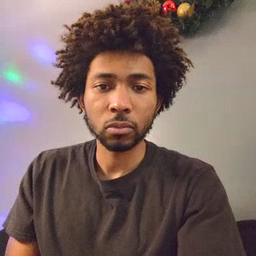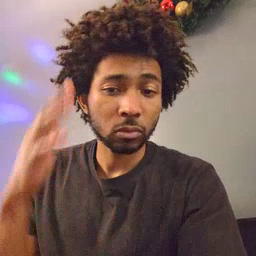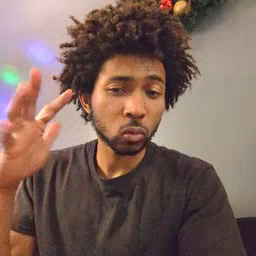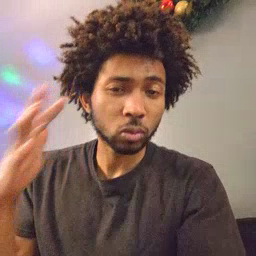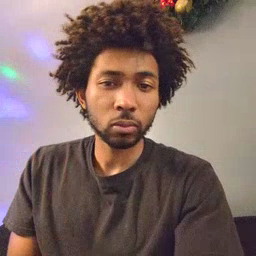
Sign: loud